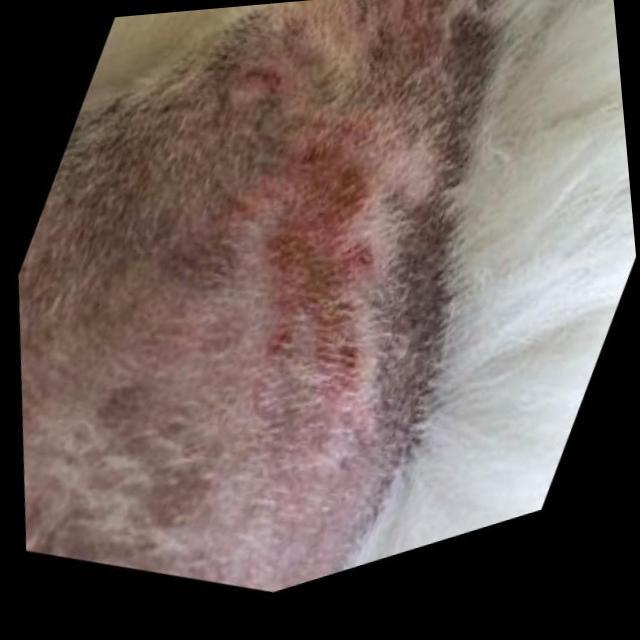
Canine fungal skin infection — characterized by alopecia, scaling, crusting, and circular lesions. Common agents include Malassezia and Candida species.